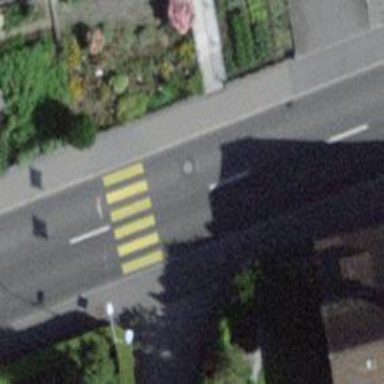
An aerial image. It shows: Uncontrolled zebra crossing on the road.